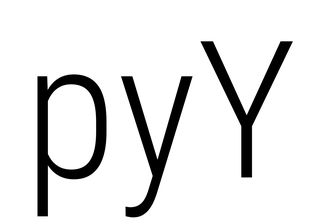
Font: Roboto_Condensed_Light